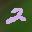
Label: 2